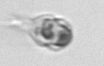
Label: Mesodinium